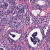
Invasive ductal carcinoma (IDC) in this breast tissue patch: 0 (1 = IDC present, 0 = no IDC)